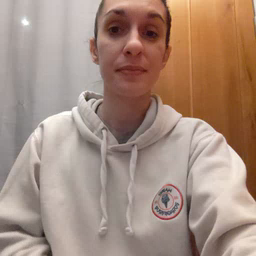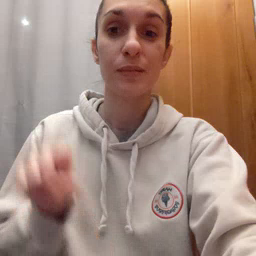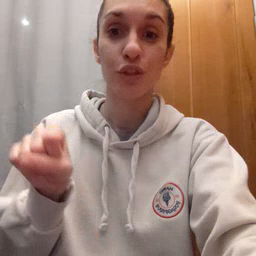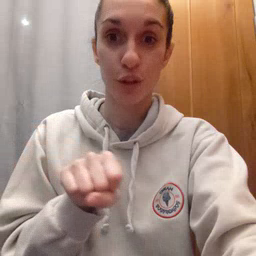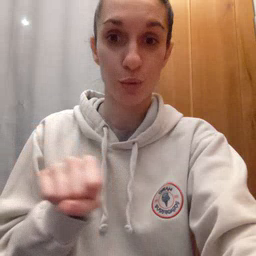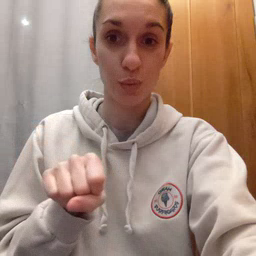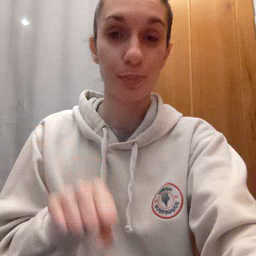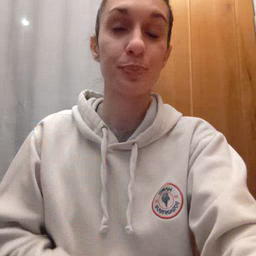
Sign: shoe